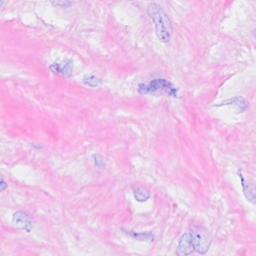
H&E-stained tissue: Breast